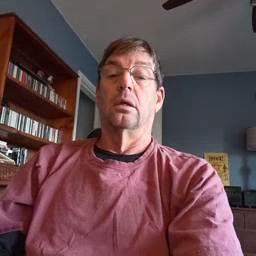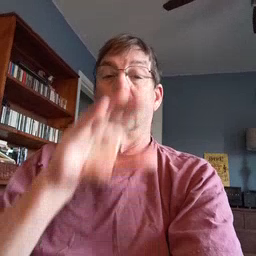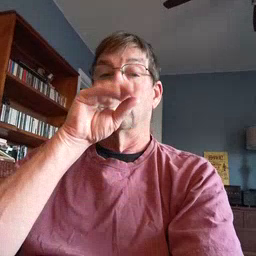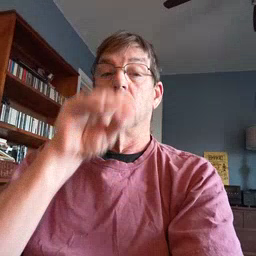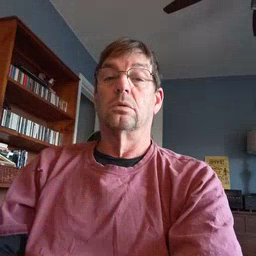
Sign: goose